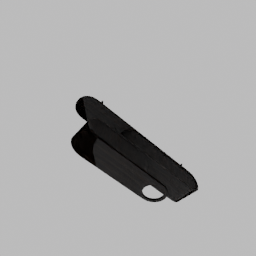
Label: furniture